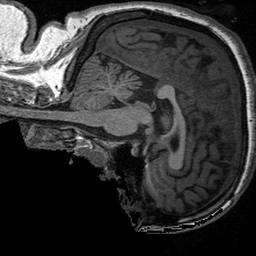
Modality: T1w
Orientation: sagittal
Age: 30
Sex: female